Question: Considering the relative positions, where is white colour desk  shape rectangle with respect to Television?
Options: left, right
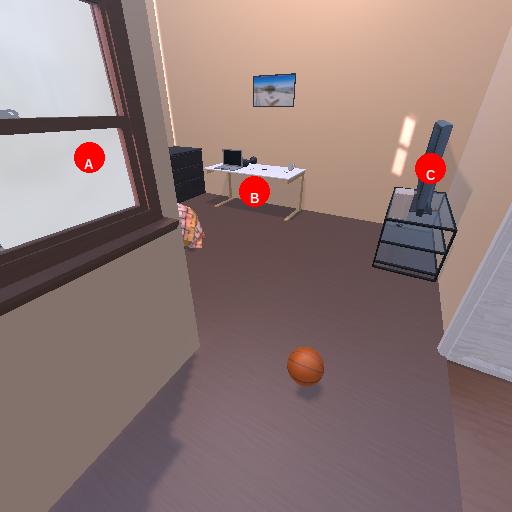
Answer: left